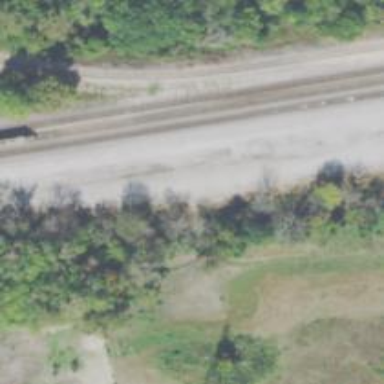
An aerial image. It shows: Abandoned railway yard is depicted.